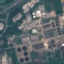
Land use / land cover: Industrial